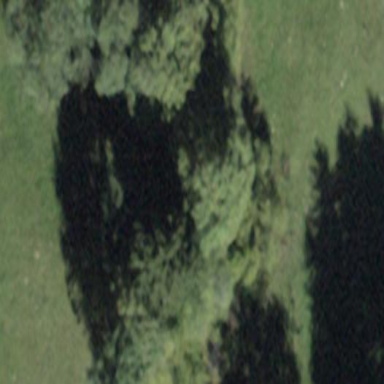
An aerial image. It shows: Forest area.